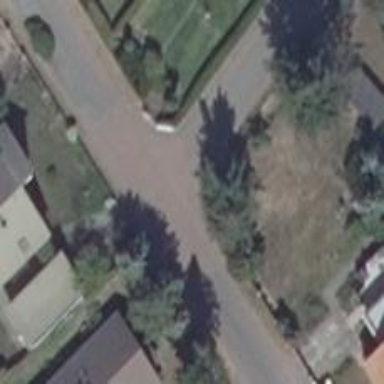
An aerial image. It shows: Asphalt road in living street with chicane for traffic calming. The road does not have sidewalk.